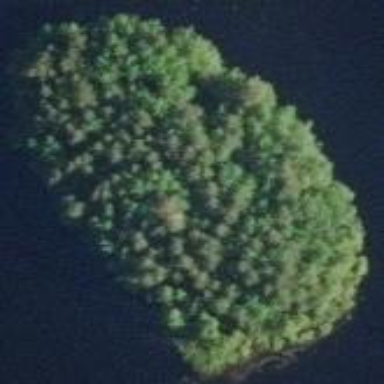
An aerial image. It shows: Island.